Brain MRI, t2w sequence, axial 2D slice.
Patient: age 50, sex M, weight 90 kg, height 1.9 m
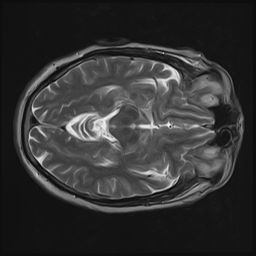